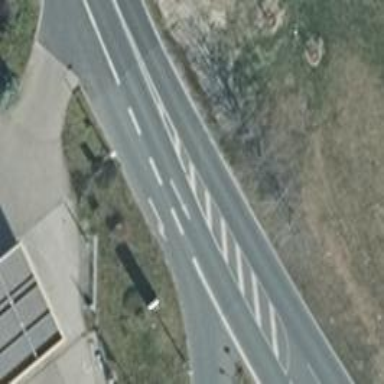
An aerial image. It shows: Primary highway.